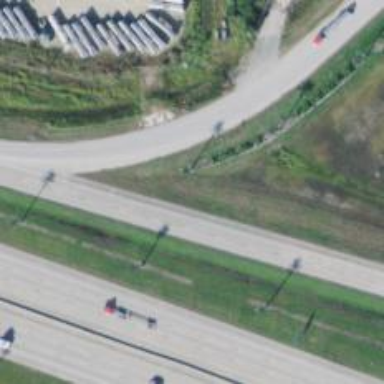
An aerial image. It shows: Secondary link road.